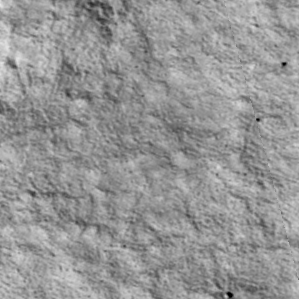
Label: non_frost